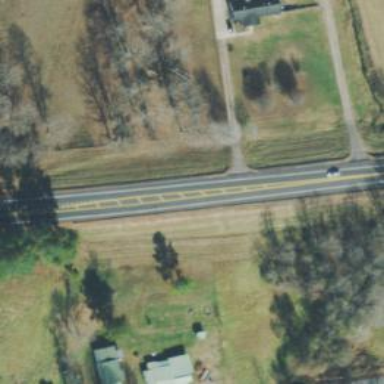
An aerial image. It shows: Primary highway.